Question: I recently just overhauled my application to use ListView instead of using the classic TextView.setText and looping the inflation of a layout. I was able to acheive this very well but now I'm having a problem having it fill the screen. Heres the section of my code that does the work.
'''
//Place JSON data into array one item at a time
JSONArray jArray = new JSONArray(result);
//Loop through each record in the database
//Get ListView
ListView lv= (ListView)findViewById(R.id.listview);
// create the grid item mapping
String[] from = new String[] {"lblQuote", "lblBuzzed", "lblShared", "lblSaid", "lblLikes", "lblHates", "lblLocation", "lblDate"};
int[] to = new int[] { R.id.lblQuote, R.id.lblBuzzed, R.id.lblShared, R.id.lblSaid, R.id.lblLikes, R.id.lblHates, R.id.lblLocation, R.id.lblDate };
for(int i=0;i<jArray.length();i++){
Log.i("uDrew Debug", "Made it into JSONArray Loop");
//Get this record
JSONObject json_data = jArray.getJSONObject(i);
//Put each result into variables for later handling
strFName = json_data.getString("FName");
strLInitial = json_data.getString("LInitial");
strCity = json_data.getString("City");
strState = json_data.getString("State");
strDate = json_data.getString("Date");
strQuote = json_data.getString("Quote");
intLikes = Integer.parseInt(json_data.getString("Likes"));
intHates = Integer.parseInt(json_data.getString("Hates"));
strFNameSaid = json_data.getString("FNameSaid");
strLInitialSaid = json_data.getString("LInitialSaid");
intBuzz = Integer.parseInt(json_data.getString("Buzz"));
Log.i("uDrew Debug", "Made it past JSON Parsing");
switch(intBuzz){
case 1:
strBuzzed = ("One Beer
Syndrome");
break;
case 2:
strBuzzed = ("Buzzed");
break;
case 3:
strBuzzed = ("Drunk");
break;
case 4:
strBuzzed = ("Trashed");
break;
case 5:
strBuzzed = "Retarded";
break;
}
HashMap<String, String> map = new HashMap<String, String>();
map.put("lblQuote", strQuote);
map.put("lblBuzzed", strBuzzed);
map.put("lblShared", strFName + " " + strLInitial);
map.put("lblSaid",strFNameSaid + " " + strLInitialSaid);
map.put("lblDate", strDate);
map.put("lblLocation", strCity + ", " + strState);
map.put("lblLikes", intLikes.toString());
map.put("lblHates", intHates.toString());
fillMaps.add(map);
}//End For loop
// fill in the grid_item layout
SimpleAdapter adapter = new SimpleAdapter(this, fillMaps, R.layout.myviews, from, to);
lv.setAdapter(adapter);
'''
main.xml:
'''
<?xml version="1.0" encoding="utf-8"?>
<ScrollView
xmlns:android="http://schemas.android.com/apk/res/android"
xmlns:ads="http://schemas.android.com/apk/lib/com.google.ads"
android:layout_width="fill_parent"
android:layout_height="wrap_content"
android:fillViewport="true"
android:scrollbars="vertical">
<LinearLayout
android:orientation="vertical"
android:id="@+id/myMainLayout"
android:layout_width="fill_parent"
android:layout_height="wrap_content">
<com.google.ads.AdView android:id="@+id/adViewer"
android:layout_width="fill_parent"
android:layout_height="wrap_content"
ads:adUnitId="a14de539f600385"
ads:adSize="BANNER"
ads:loadAdOnCreate="true"/>
<TextView
android:layout_height="wrap_content"
android:layout_width="fill_parent"
android:text="RandomDrunkQuotes.com"
android:id="@+id/lblTitle"
android:textSize="16px"
android:padding="5px"
android:textStyle="bold"
android:gravity="center_horizontal"/>
<!-- List Divider -->
<View android:layout_width="fill_parent"
android:layout_height="1dip"
android:background="?android:attr/listDivider" />
<!-- ListView (grid_items) -->
<LinearLayout android:id="@+id/layout"
android:layout_width="wrap_content"
android:layout_height="fill_parent">
<ListView android:id="@+id/listview"
android:layout_height="fill_parent"
android:layout_width="fill_parent">
</ListView>
</LinearLayout>
</LinearLayout>
</ScrollView>
'''
myviews.xml:
'''
<?xml version="1.0" encoding="utf-8"?>
<LinearLayout android:id="@+id/LinearLayout01"
xmlns:android="http://schemas.android.com/apk/res/android"
android:orientation="vertical"
android:layout_width="fill_parent"
android:layout_height="wrap_content">
<LinearLayout
android:orientation="vertical"
android:layout_width="fill_parent"
android:layout_height="wrap_content">
<TextView
android:id="@+id/lblQuote"
android:layout_width="wrap_content"
android:layout_height="wrap_content"
android:layout_weight="1"
android:text="Filler Text"/>
</LinearLayout>
<LinearLayout
android:orientation="horizontal"
android:layout_width="fill_parent"
android:layout_height="wrap_content"
android:layout_gravity="left">
<ImageView
android:id="@+id/imgUp"
android:layout_width="wrap_content"
android:layout_height="wrap_content"
android:layout_weight="0"
android:paddingLeft="5px"
android:paddingRight="5px"
android:src="@drawable/thumbsup"
android:layout_gravity="left"/>
<TextView
android:id="@+id/lblLikes"
android:layout_width="wrap_content"
android:layout_height="wrap_content"
android:layout_weight="0"
android:paddingLeft="5px"
android:paddingRight="5px"
android:textSize="4pt"
android:text="10"
android:layout_gravity="left"/>
<TextView
android:id="@+id/lblBuzzedTitle"
android:layout_width="wrap_content"
android:layout_height="wrap_content"
android:layout_weight="2"
android:textSize="4pt"
android:text="Buzz Level:"/>
<TextView
android:id="@+id/lblShared"
android:layout_width="wrap_content"
android:layout_height="wrap_content"
android:layout_weight="2"
android:text="Shared By: Filler Name"
android:textSize="4pt"/>
<TextView
android:id="@+id/lblSaid"
android:layout_width="wrap_content"
android:layout_height="wrap_content"
android:layout_weight="2"
android:text="Said By: Filler Name"
android:textSize="4pt"/>
</LinearLayout>
<LinearLayout
android:orientation="horizontal"
android:layout_width="fill_parent"
android:layout_height="wrap_content"
android:layout_gravity="left">
<ImageView
android:id="@+id/imgDown"
android:layout_width="wrap_content"
android:layout_height="wrap_content"
android:layout_weight="0"
android:paddingLeft="5px"
android:paddingRight="5px"
android:src="@drawable/thumbsdn"
android:layout_gravity="center_vertical"/>
<TextView
android:id="@+id/lblHates"
android:layout_width="wrap_content"
android:layout_height="wrap_content"
android:layout_weight="0"
android:paddingLeft="5px"
android:paddingRight="5px"
android:textSize="4pt"
android:text="2"
android:layout_gravity="center_vertical"/>
<TextView
android:id="@+id/lblBuzzed"
android:layout_width="wrap_content"
android:layout_height="wrap_content"
android:layout_weight="2"
android:text="High"
android:textSize="4pt"
android:layout_gravity="center_vertical"/>
<TextView
android:id="@+id/lblDate"
android:layout_width="wrap_content"
android:layout_height="wrap_content"
android:layout_weight="2"
android:textSize="4pt"
android:text="04/04/1987 4:32 PM"
android:layout_gravity="center_vertical"/>
<TextView
android:id="@+id/lblLocation"
android:layout_width="wrap_content"
android:layout_height="wrap_content"
android:layout_weight="2"
android:textSize="4pt"
android:text="Broomfield, CO"
android:layout_gravity="center_vertical"/>
</LinearLayout>
<LinearLayout
android:orientation="vertical"
android:layout_width="fill_parent"
android:layout_height="wrap_content"
android:weightSum="1">
<TextView
android:text=" "
android:textSize="1pt"
android:background="#6F7285"
android:layout_width="fill_parent"
android:layout_height="wrap_content"
android:layout_weight="1"/>
</LinearLayout>
</LinearLayout>
'''
Heres what the App looks like:

There are also no scrollbars and if I change the main.xml ScrolView layout_height="fill_parent" it extends to the end of the screen but the scrollable option isn't there.
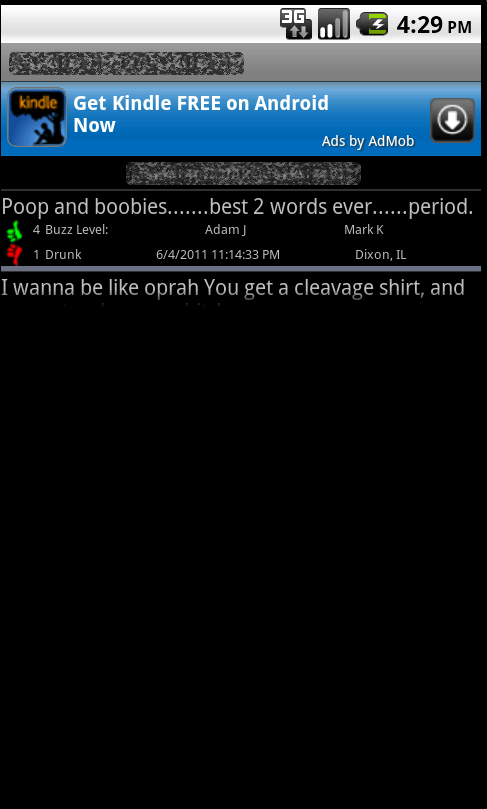
Answer: The following code fixed my problem:
'''
<?xml version="1.0" encoding="utf-8"?>
<LinearLayout
xmlns:android="http://schemas.android.com/apk/res/android"
xmlns:ads="http://schemas.android.com/apk/lib/com.google.ads"
android:orientation="vertical"
android:id="@+id/BigLayout"
android:layout_width="fill_parent"
android:layout_height="fill_parent"
android:fillViewport="true"
android:scrollbars="vertical">
<LinearLayout
android:orientation="vertical"
android:id="@+id/myMainLayout"
android:layout_width="fill_parent"
android:layout_height="wrap_content">
<com.google.ads.AdView android:id="@+id/adViewer"
android:layout_width="fill_parent"
android:layout_height="wrap_content"
ads:adUnitId="a14de539f600385"
ads:adSize="BANNER"
ads:loadAdOnCreate="true"/>
<TextView
android:layout_height="wrap_content"
android:layout_width="fill_parent"
android:text="RandomDrunkQuotes.com"
android:id="@+id/lblTitle"
android:textSize="16px"
android:padding="5px"
android:textStyle="bold"
android:gravity="center_horizontal"/>
<!-- List Divider -->
<View
android:layout_width="fill_parent"
android:layout_height="1dip"
android:background="?android:attr/listDivider" />
</LinearLayout>
<!-- ListView (grid_items) -->
<ListView
android:id="@+id/listview"
android:layout_height="fill_parent"
android:layout_width="fill_parent">
</ListView>
</LinearLayout>
'''